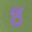
Label: 8